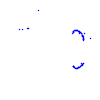
Particle: kaon